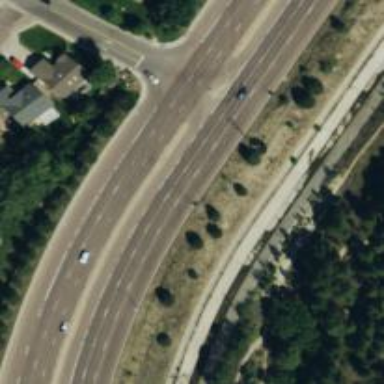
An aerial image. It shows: Primary link highway with asphalt surface.